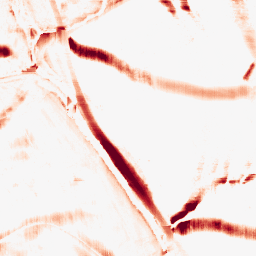
Category: morphological
Decomposition family: morphological_square
Decomposition parameters: operation: opening
size: 20
Upsampling method: lanczos
Upsampling parameters: scale: 8
Upsampling scale: 8